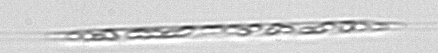
Label: Rhizosolenia